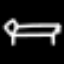
Label: bed